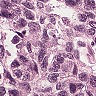
Metastatic tissue present: yes